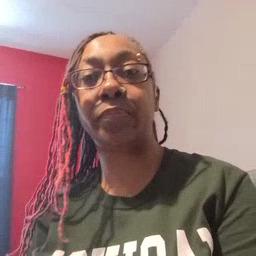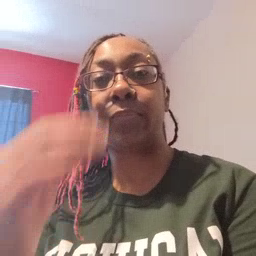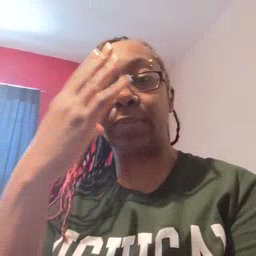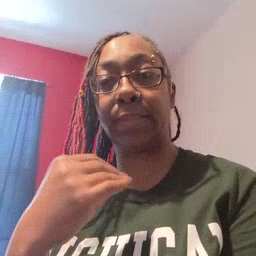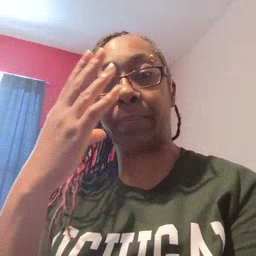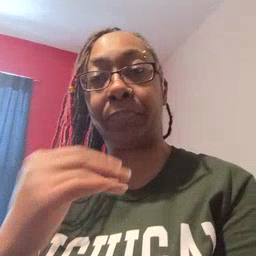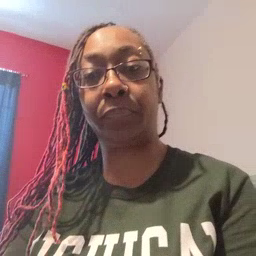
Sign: sleep